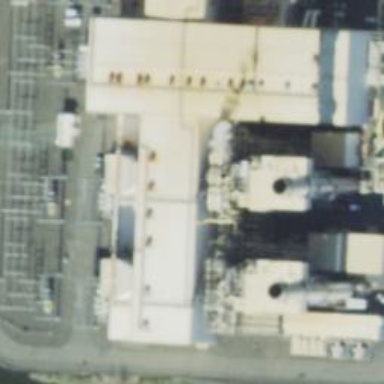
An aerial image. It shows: Gas-powered generator. It is gas turbine type generator.